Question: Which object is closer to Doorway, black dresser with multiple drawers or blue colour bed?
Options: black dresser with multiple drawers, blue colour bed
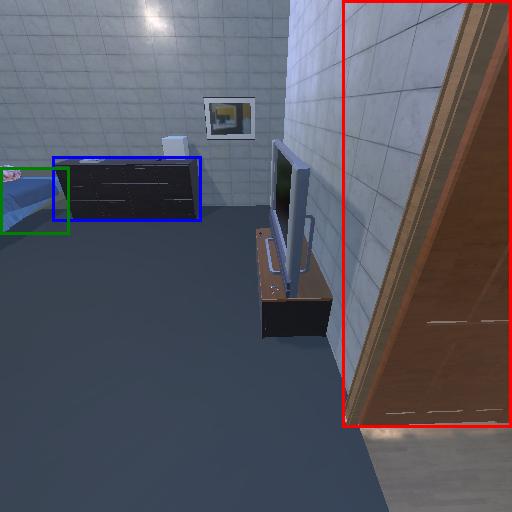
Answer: black dresser with multiple drawers